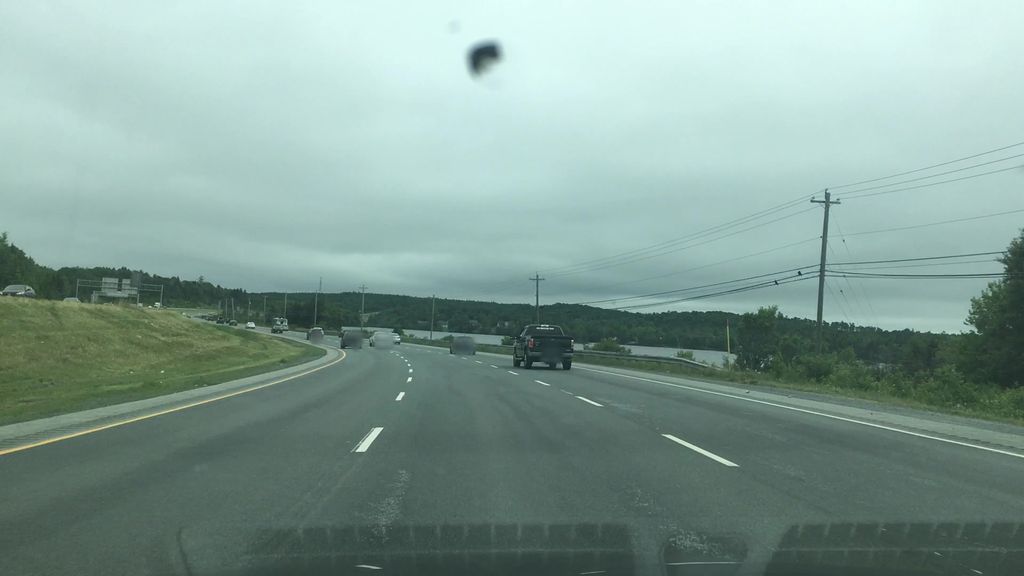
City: halifax